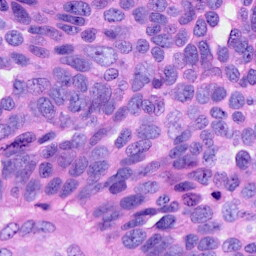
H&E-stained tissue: Ovarian